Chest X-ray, AP view. Patient: 54 years old, sex M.
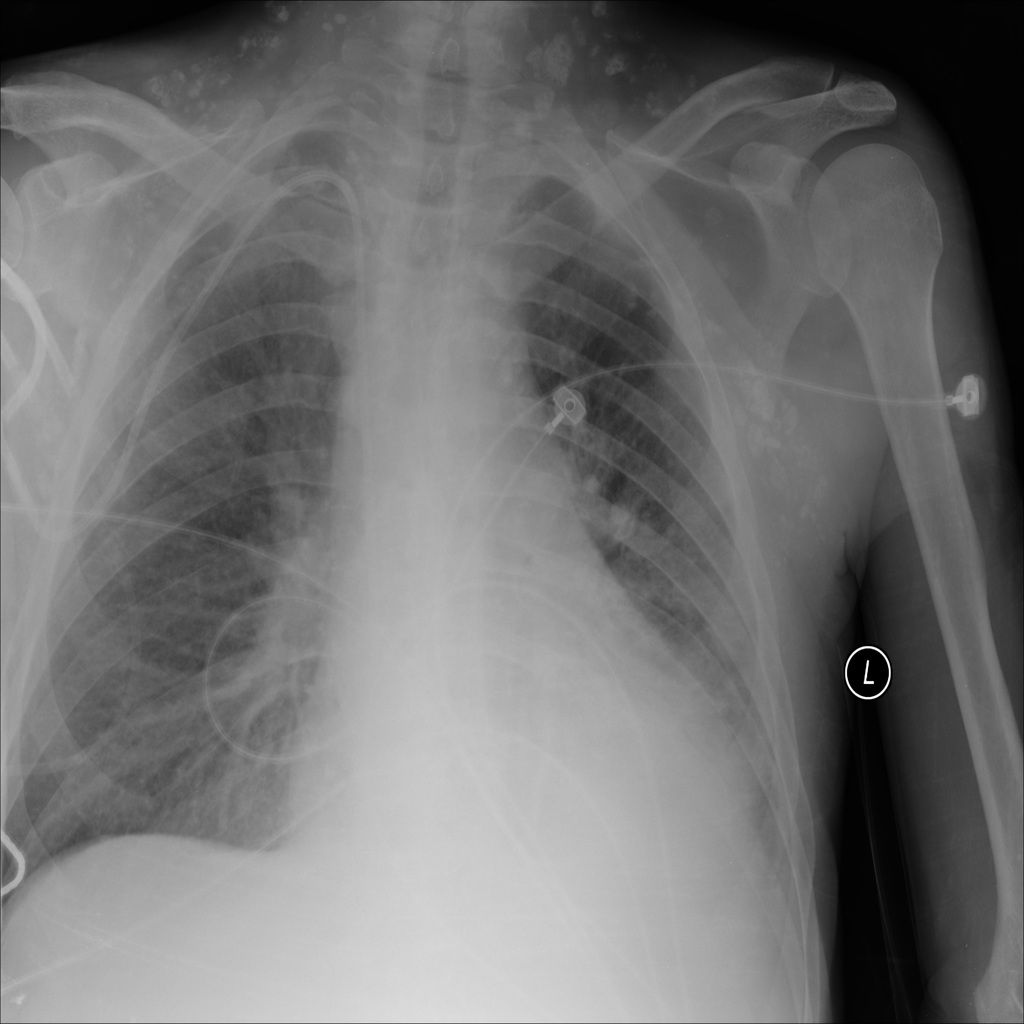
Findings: Infiltration, Pneumonia